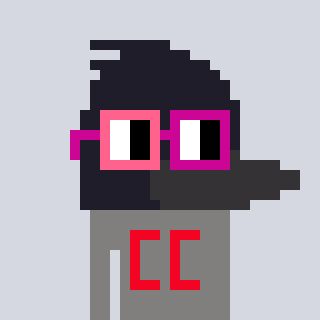
a pixel art character with square pink and red glasses, a raven-shaped head and a bluegrey-colored body on a cool background